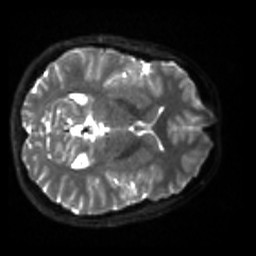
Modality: sbref
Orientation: axial
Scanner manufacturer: siemens
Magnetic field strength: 3 T
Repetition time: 4 s
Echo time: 0.0594 s